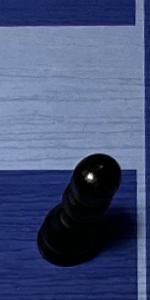
Label: Pawn_Black